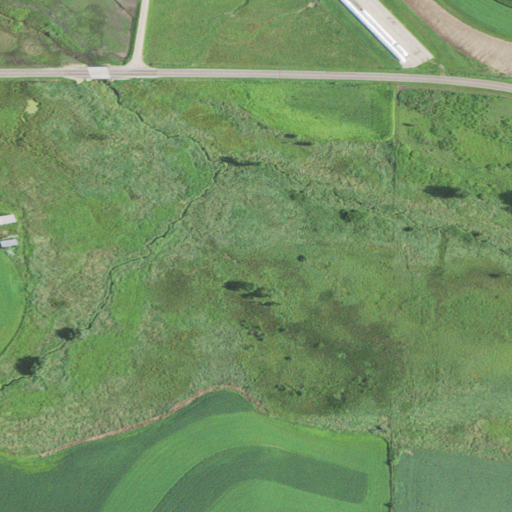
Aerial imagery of valley in Wisconsin named Tuff Coulee containing cultivated crops, pasture, herbaceous wetlands, open development, low intensity development, and medium intensity development